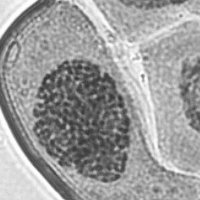
Label: prophase